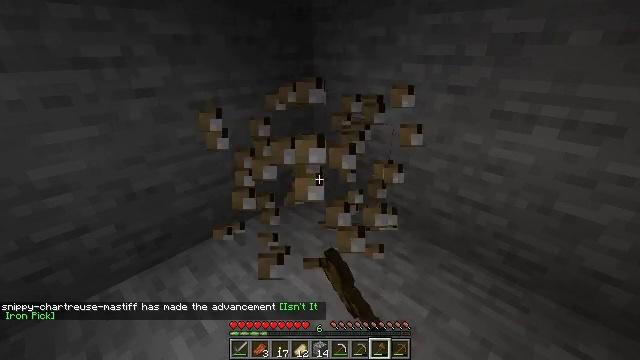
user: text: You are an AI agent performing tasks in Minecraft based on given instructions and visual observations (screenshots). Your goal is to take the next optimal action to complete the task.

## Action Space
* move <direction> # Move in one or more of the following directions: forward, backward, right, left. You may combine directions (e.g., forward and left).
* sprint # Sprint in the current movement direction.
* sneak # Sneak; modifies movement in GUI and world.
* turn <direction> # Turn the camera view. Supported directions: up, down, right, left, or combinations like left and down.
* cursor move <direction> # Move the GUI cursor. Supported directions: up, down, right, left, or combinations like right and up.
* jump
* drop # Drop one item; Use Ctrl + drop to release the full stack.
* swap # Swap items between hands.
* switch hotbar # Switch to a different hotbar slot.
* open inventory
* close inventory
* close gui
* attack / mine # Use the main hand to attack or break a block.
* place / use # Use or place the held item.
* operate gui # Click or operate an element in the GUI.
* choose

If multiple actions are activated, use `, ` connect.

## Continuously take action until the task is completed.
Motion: motion action
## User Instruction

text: Attack the crafting table to break it.
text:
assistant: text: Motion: attack / mine